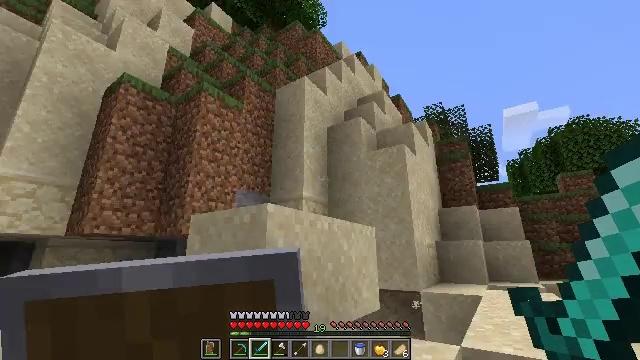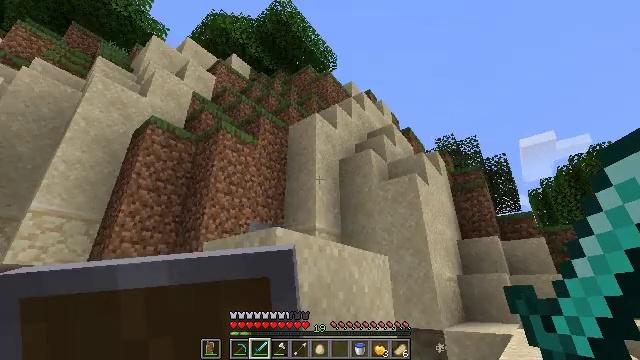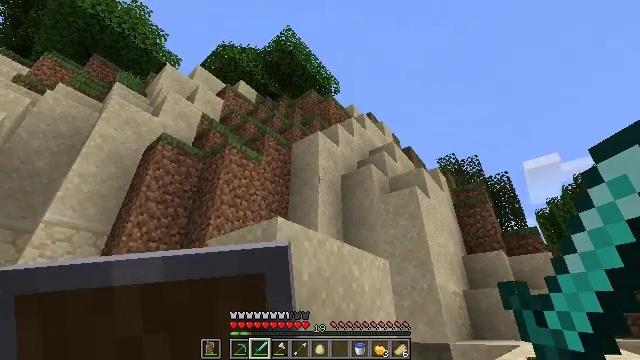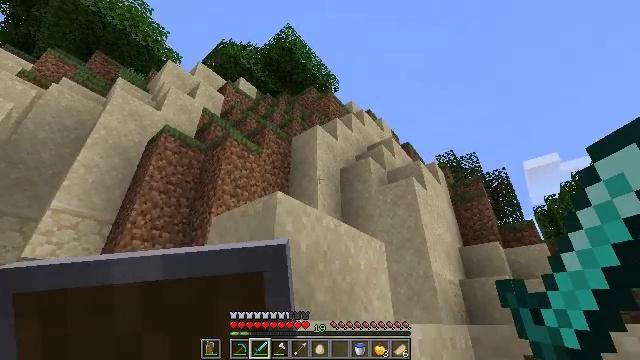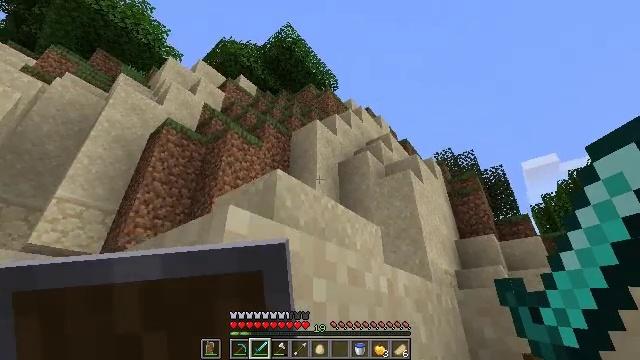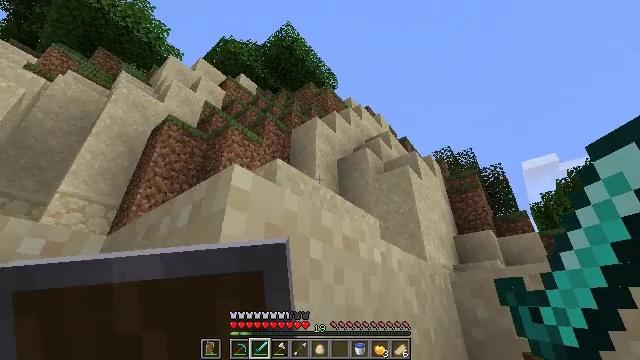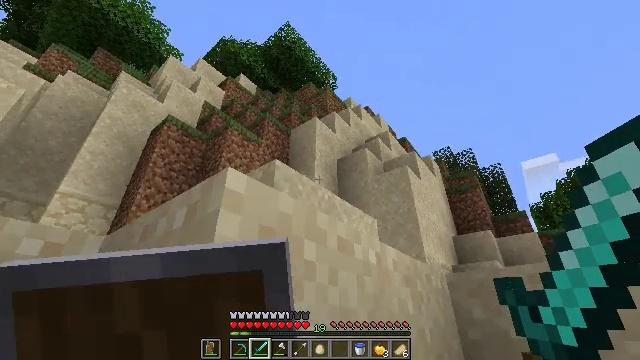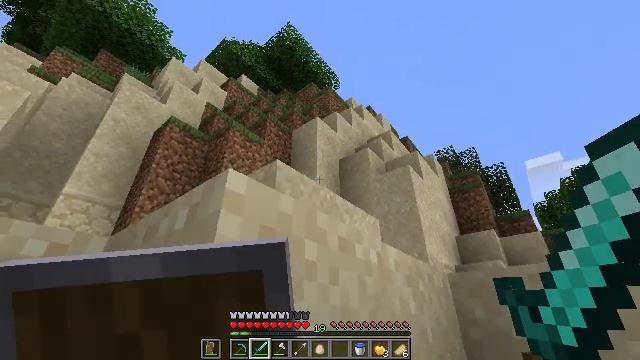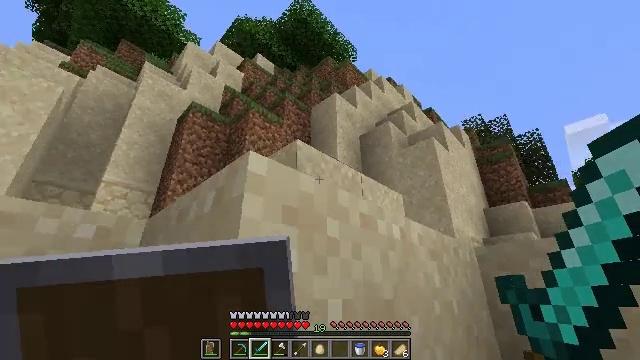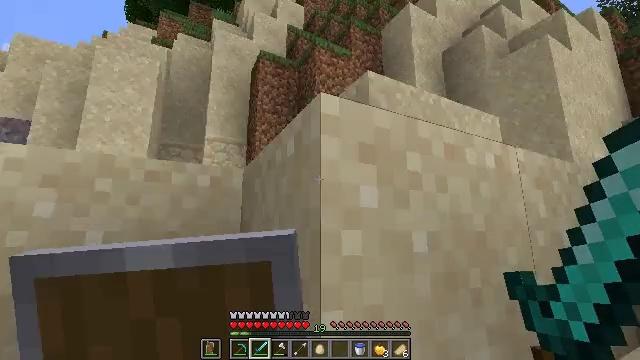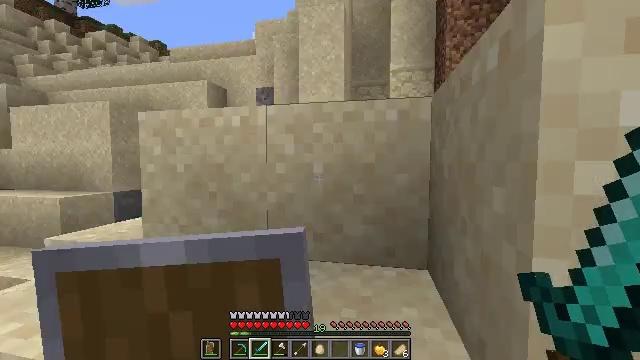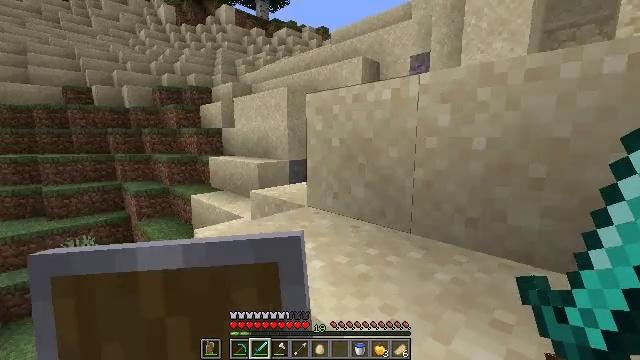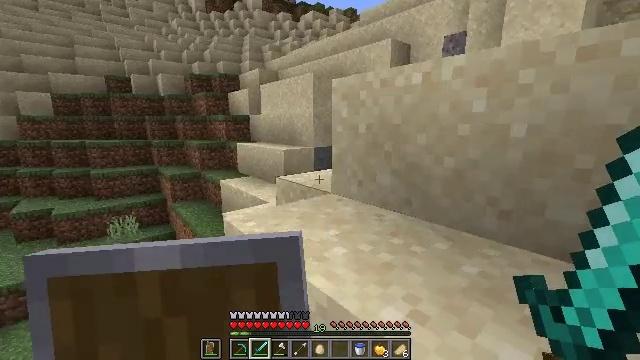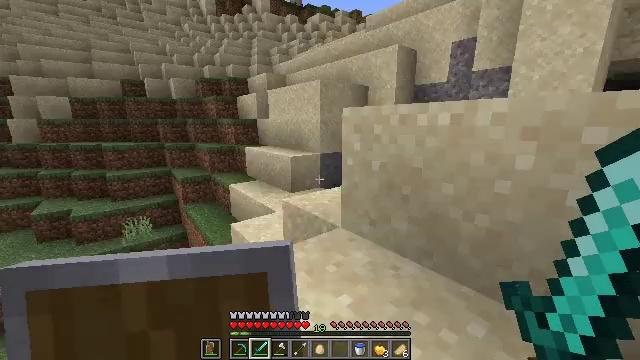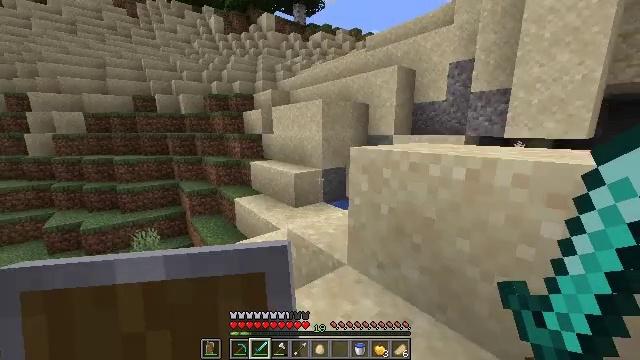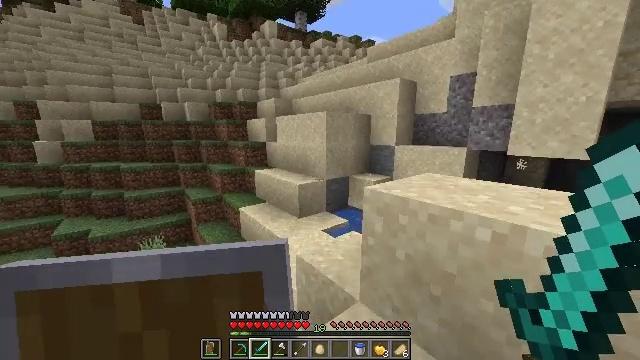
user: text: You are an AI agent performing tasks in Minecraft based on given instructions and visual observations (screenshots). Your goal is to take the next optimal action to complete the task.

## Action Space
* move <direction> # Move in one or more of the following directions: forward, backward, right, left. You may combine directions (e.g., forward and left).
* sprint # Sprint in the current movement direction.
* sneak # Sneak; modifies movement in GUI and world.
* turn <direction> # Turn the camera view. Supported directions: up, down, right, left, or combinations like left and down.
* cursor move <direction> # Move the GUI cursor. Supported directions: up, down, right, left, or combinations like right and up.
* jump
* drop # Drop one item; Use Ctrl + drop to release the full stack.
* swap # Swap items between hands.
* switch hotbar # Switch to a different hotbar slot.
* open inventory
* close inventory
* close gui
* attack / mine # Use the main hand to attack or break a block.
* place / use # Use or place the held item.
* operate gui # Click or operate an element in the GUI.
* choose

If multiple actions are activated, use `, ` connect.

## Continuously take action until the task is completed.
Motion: motion action
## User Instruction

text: Gather oak leaves by attacking.
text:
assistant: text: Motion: turn left and up
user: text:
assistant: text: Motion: turn left and up
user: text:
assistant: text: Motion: no_op
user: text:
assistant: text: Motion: no_op
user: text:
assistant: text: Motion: no_op
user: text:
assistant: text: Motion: no_op
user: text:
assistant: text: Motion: no_op
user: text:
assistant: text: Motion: turn left and down
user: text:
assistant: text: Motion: turn left and down
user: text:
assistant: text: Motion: turn left and down
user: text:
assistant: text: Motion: turn left and down
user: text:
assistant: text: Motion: move forward, sprint, turn left and down
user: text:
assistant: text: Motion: move forward, sprint, turn left and down, jump
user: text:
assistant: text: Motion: move forward, sprint, turn up, jump
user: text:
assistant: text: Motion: move forward, sprint, jump
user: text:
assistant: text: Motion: move forward, sprint, jump
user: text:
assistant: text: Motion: move forward, sprint, jump
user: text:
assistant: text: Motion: move forward, sprint, jump
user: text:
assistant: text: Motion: move forward, sprint, jump
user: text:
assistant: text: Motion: move forward, sprint, jump
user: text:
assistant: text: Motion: move forward, sprint
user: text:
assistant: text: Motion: move forward, sprint
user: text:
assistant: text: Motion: move forward, sprint
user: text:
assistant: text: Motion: move forward, sprint, jump
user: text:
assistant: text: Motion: move forward, sprint, turn left, jump
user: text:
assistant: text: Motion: move forward, sprint, turn left, jump
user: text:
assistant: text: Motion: move forward, sprint, turn left, jump
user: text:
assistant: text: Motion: move forward, sprint, jump
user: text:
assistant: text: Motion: move forward, sprint, jump
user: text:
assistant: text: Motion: move forward, sprint, jump